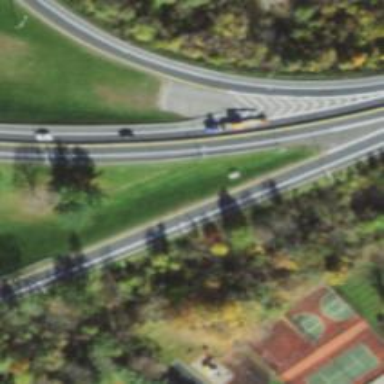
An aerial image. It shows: Trunk link highway.